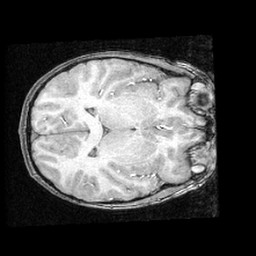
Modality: T1w
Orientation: axial
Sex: male
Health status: ill
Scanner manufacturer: ge
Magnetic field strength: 1.5 T
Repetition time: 21 s
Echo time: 0.008 s